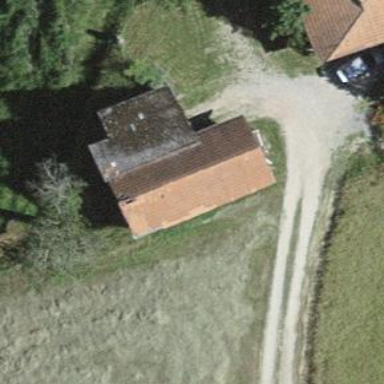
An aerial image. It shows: Rural barn.